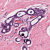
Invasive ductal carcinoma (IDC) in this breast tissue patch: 0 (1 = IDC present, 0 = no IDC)